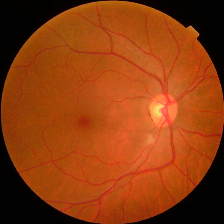
Diabetic retinopathy grade: No DR